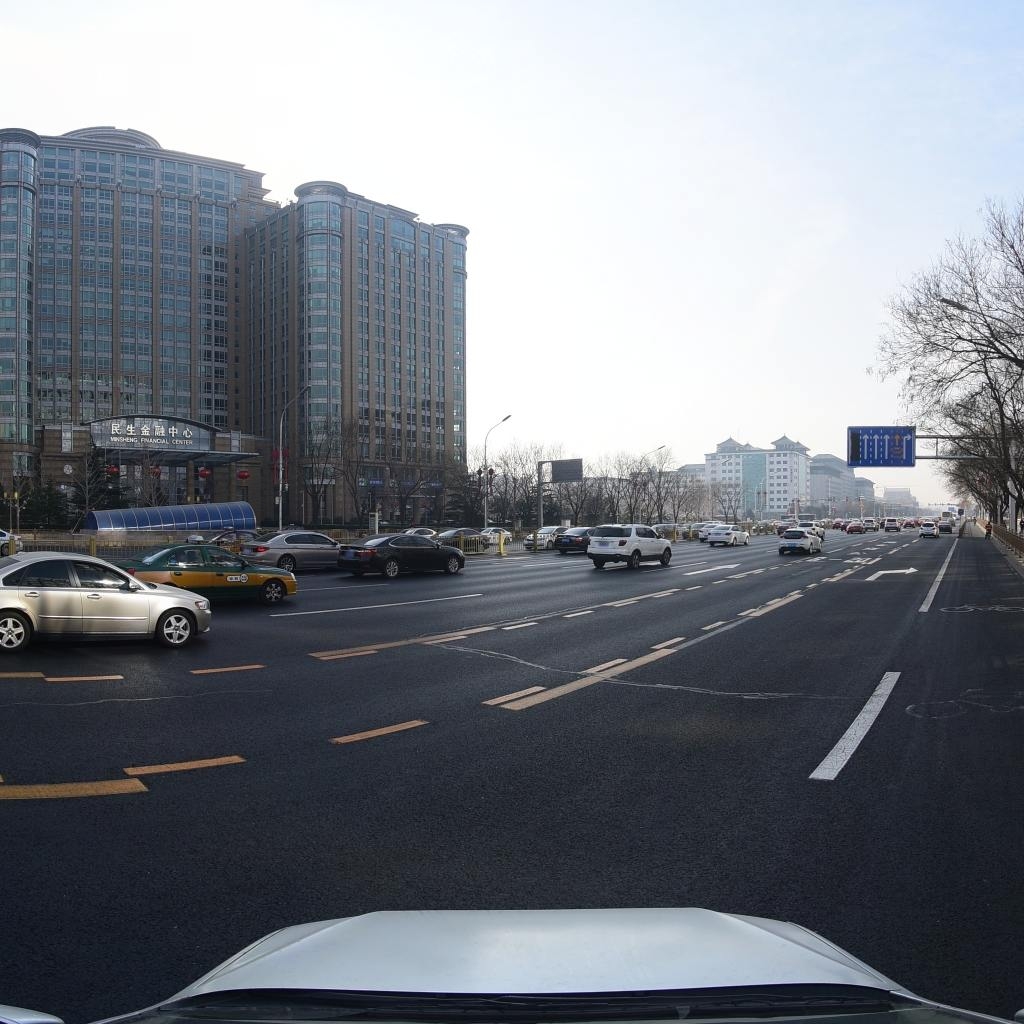
Region: Dongcheng
Road damage annotations: transverse patch, transverse patch